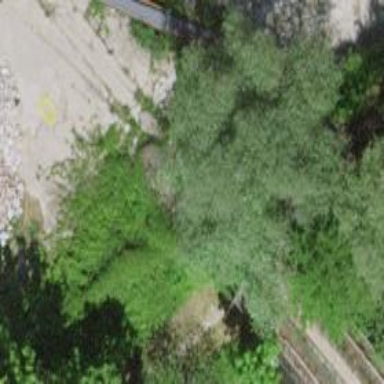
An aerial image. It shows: Disused railway bridge with one track. It is spur service.